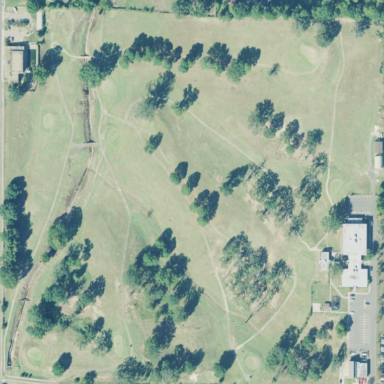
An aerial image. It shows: Golf course.